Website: slack
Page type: stored-credit-cards
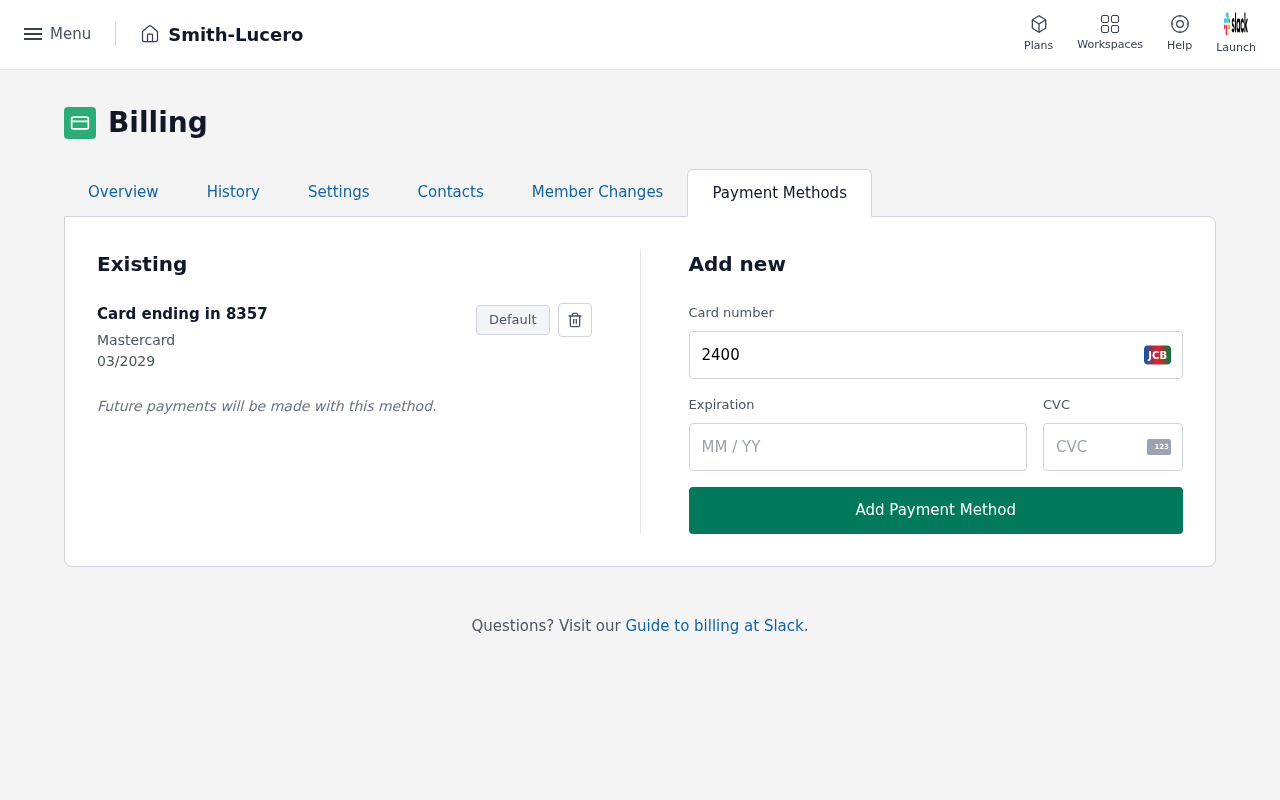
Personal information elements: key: PII_CARD_CVV
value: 216
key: PII_CARD_EXPIRY
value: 03/2029
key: PII_CARD_EXPIRY
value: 03/29
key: PII_CARD_LAST4
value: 8357
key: PII_CARD_NUMBER
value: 2400 6269 1211 8357
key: PII_CARD_TYPE
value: Mastercard
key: PII_COMPANY
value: Smith-Lucero